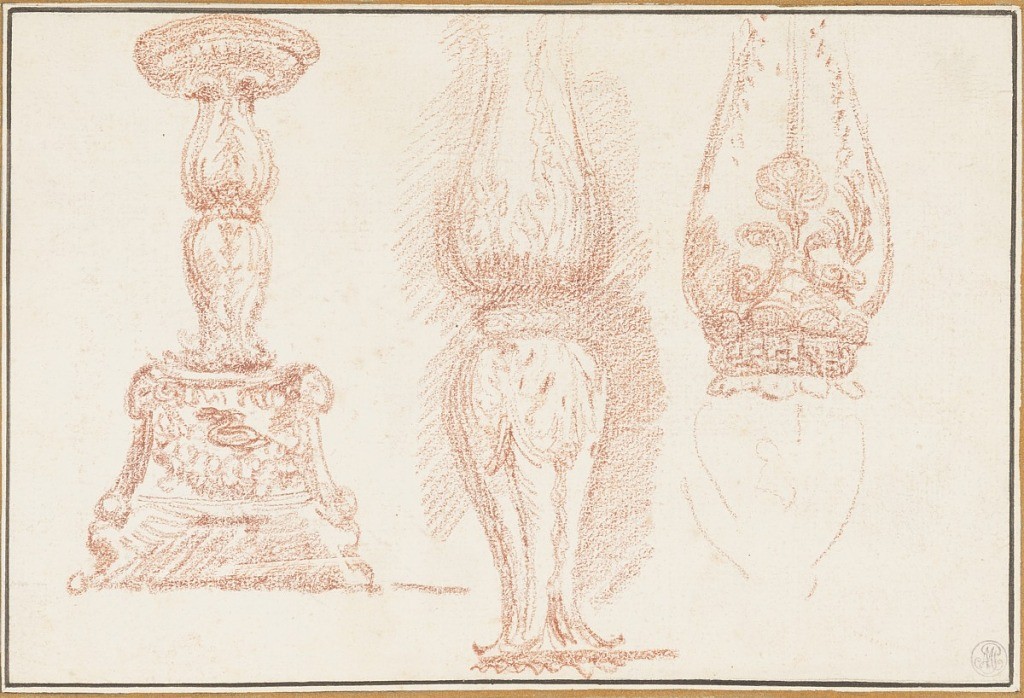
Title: Study of balusters and candelabra
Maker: Jean-Robert Ango, French, active in Rome 1759 –1770, d. 1773
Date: ca. 1759–70
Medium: Red chalk on paper
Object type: Drawing
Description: Study of balusters and a candelabra.